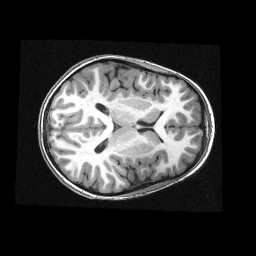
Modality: T1w
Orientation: axial
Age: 11
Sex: male
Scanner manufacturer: siemens
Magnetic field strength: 3 T
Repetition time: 2.3 s
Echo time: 0.00336 s